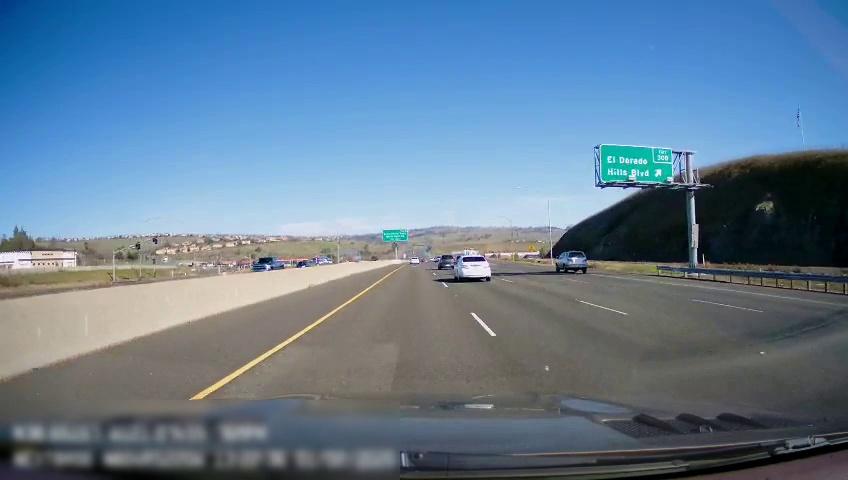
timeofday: Day
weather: Sunny
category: Drivable Space
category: Drivable Space
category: Vehicles | Truck
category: Vehicles | Car
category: Vehicles | Car
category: Vehicles | SUV
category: Vehicles | SUV
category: Lanes | Current Lane
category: Lanes | Current Lane
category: Lanes | Alternate Lane
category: Lanes | Alternate Lane
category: Lanes | Alternate Lane
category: Traffic | Signs
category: Traffic | Signs